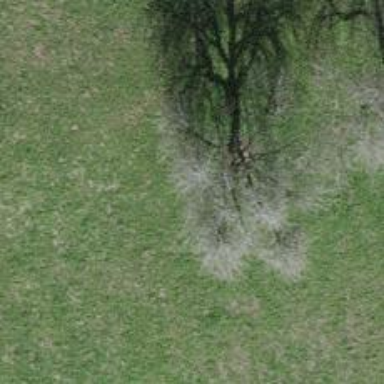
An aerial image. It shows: Beautiful tree in nature.